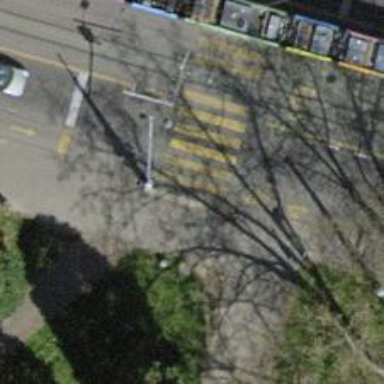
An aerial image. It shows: Road crossing with traffic signals.